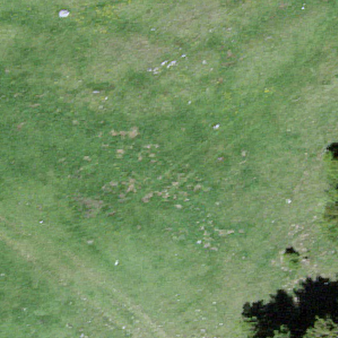
Label: other